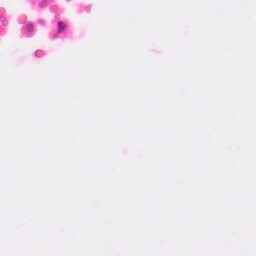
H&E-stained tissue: Colon